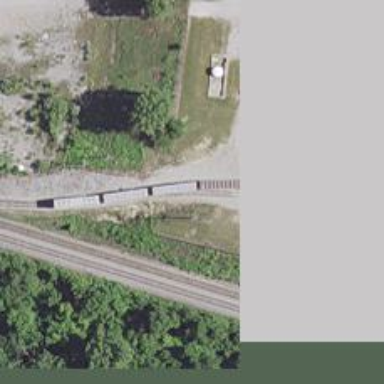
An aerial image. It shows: Rail spur service.